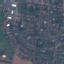
Land use / land cover: Residential